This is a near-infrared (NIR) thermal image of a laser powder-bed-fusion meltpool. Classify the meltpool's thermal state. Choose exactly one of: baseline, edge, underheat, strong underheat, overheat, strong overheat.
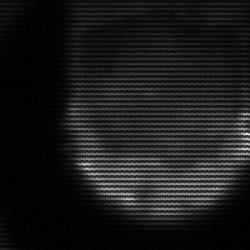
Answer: edge